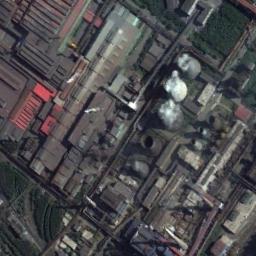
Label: thermal_power_station